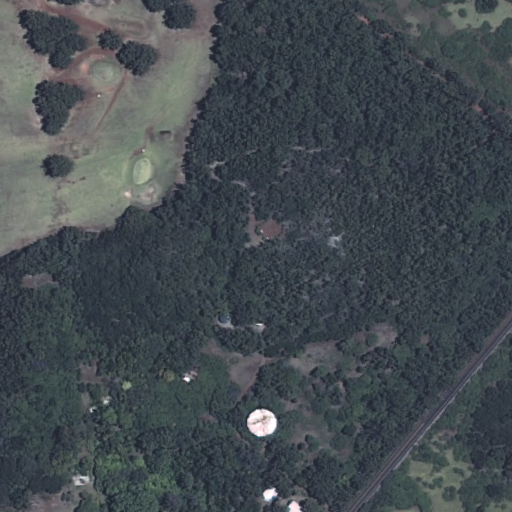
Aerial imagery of mountain in Hawaii named Kauluwai containing only unknown